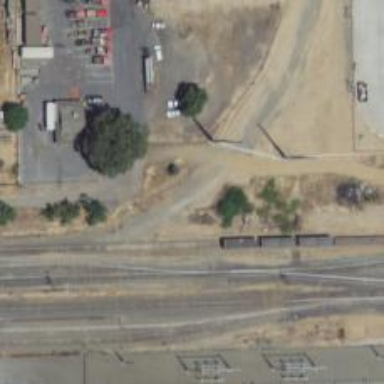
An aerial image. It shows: Abandoned railway.